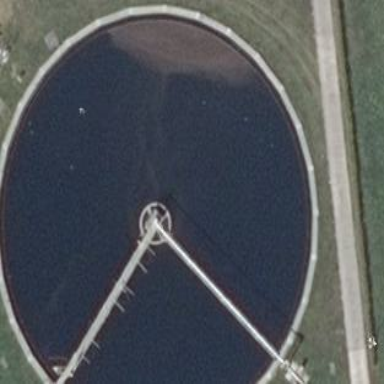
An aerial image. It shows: Image of wastewater.